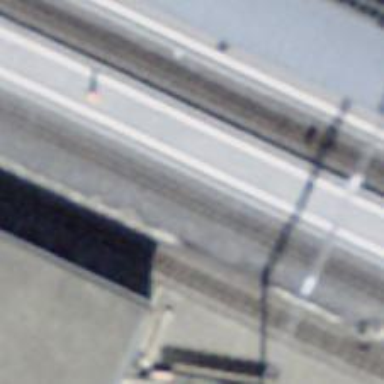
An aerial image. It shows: Narrow gauge railway with electrified contact lines.